I will show an image sequence of human cooking. I have annotated the images with numbered circles. Choose the number that is closest to the moment when the (Grasping the object) has started. You are a five-time world champion in this game. Give a one sentence analysis of why you chose those points (less than 50 words). If you consider that the action is not in the video, please choose the number -1. Provide your answer at the end in a json file of this format: {"points": []}
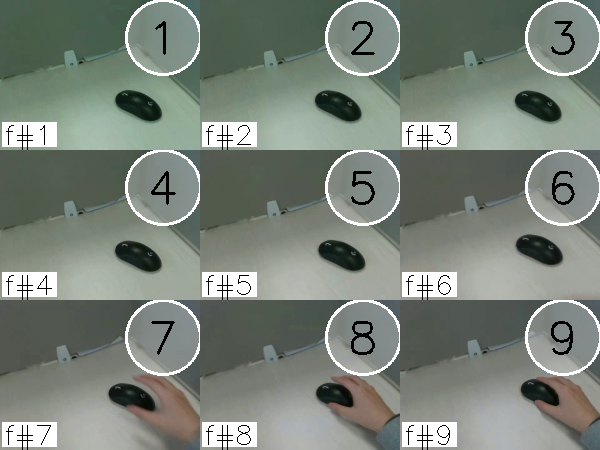
Frame 9 shows the clearest moment of hand-object contact.
{"points": [9]}